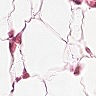
Metastatic tissue present: no